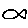
Label: fish